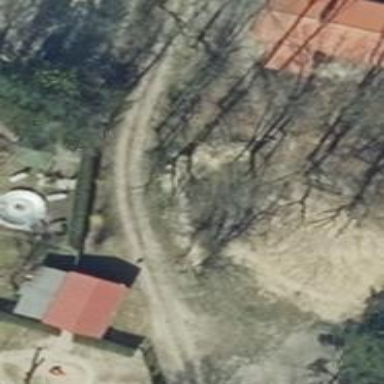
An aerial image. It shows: Driveway with sandy surface.